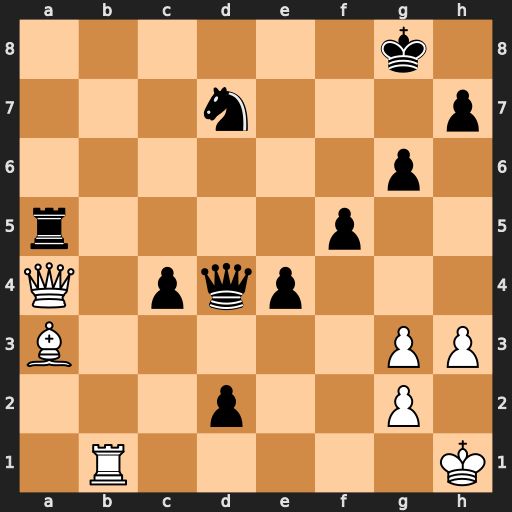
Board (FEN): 6k1/3n3p/6p1/r4p2/Q1pqp3/B5PP/3p2P1/1R5K
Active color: w
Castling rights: -
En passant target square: -
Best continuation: Qxa5 d1=R+ Rxd1 Qxd1+ Kh2 c3 Qd8+